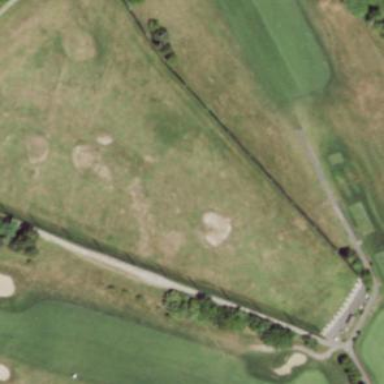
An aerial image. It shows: Grassy area used as driving range for golf.